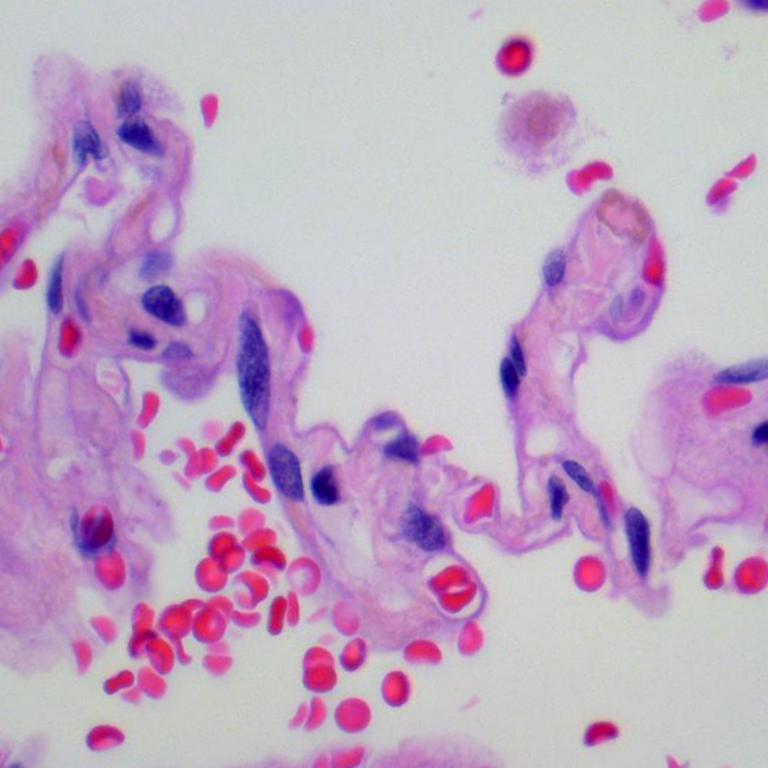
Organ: lung
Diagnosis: benign